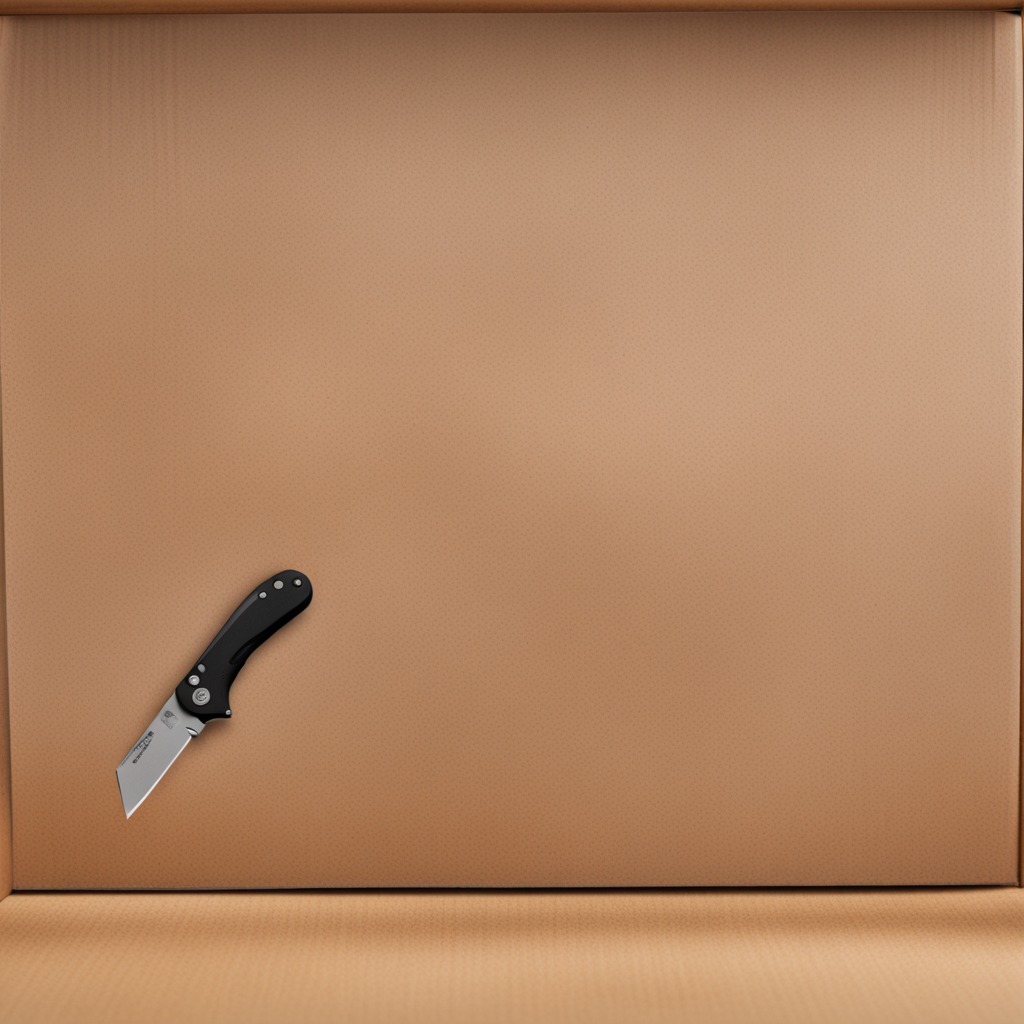
A utility knife is lying on the cardboard box surface in an outdoor workshop during daytime bright natural light soft shadows slightly creased but